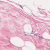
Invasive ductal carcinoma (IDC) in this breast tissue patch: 0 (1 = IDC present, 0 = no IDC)